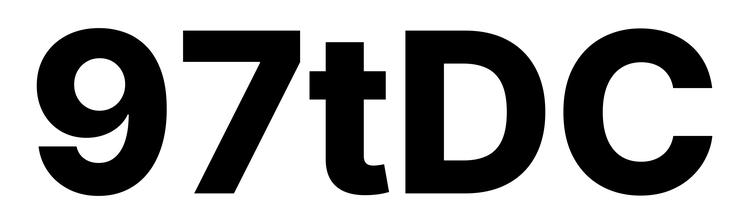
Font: Inter_ExtraBold